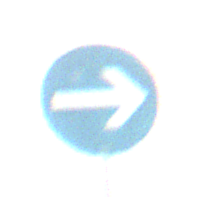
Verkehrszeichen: VorgeschriebeneFahrtrichtungHierRechts
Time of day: MorningAfternoon
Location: Outdoor (Suburban)
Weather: Overcast
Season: NotSpecified
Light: Natural